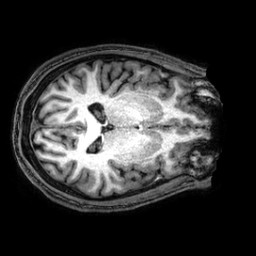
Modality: T1w
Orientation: axial
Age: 23
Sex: male